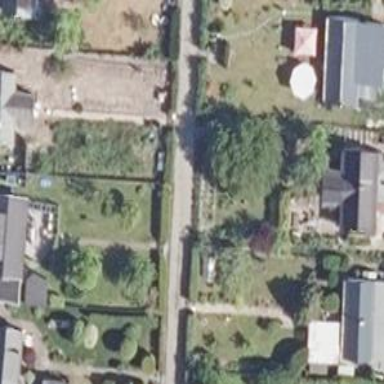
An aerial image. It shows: Plot in the allotments.